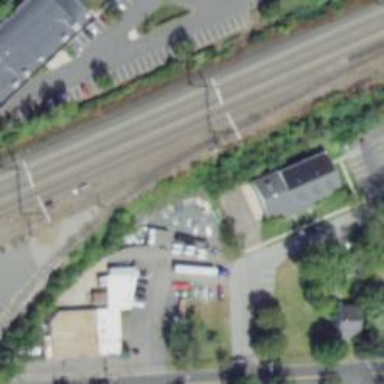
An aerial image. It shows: Railway siding for service.